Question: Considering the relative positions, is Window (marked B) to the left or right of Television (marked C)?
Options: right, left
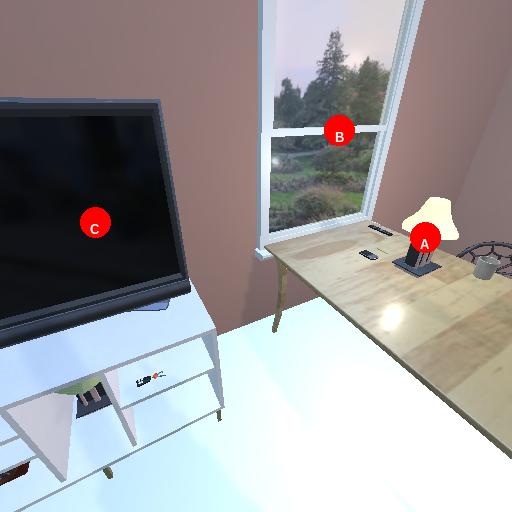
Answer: right